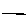
Label: line